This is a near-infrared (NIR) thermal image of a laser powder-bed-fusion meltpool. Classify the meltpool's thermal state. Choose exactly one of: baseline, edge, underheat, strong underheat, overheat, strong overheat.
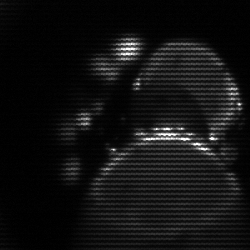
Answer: edge